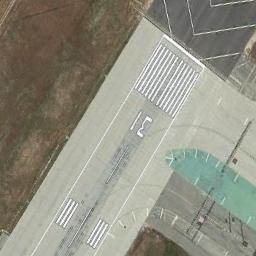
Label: runway